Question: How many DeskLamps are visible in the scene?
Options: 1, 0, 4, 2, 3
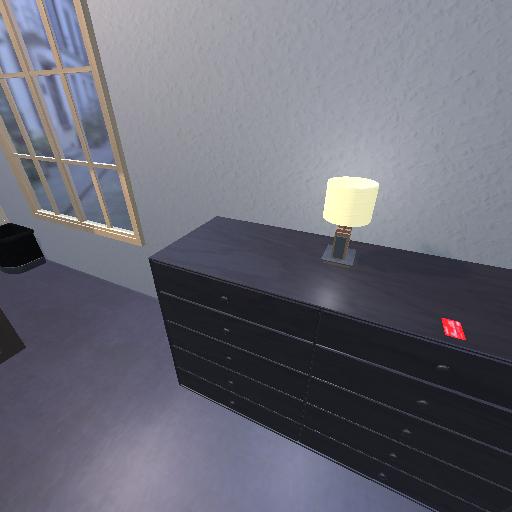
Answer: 1